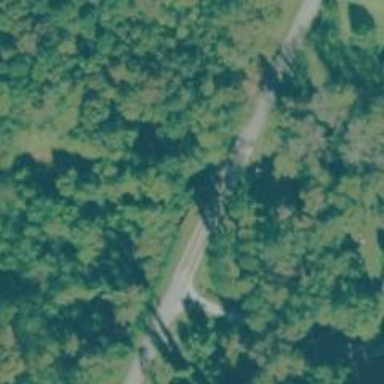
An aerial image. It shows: Culvert tunnel.